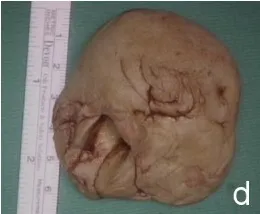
Acetabular cap encapsulated by fibrous tissue.
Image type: medical_photograph (other_medical_photograph)